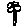
Label: flower